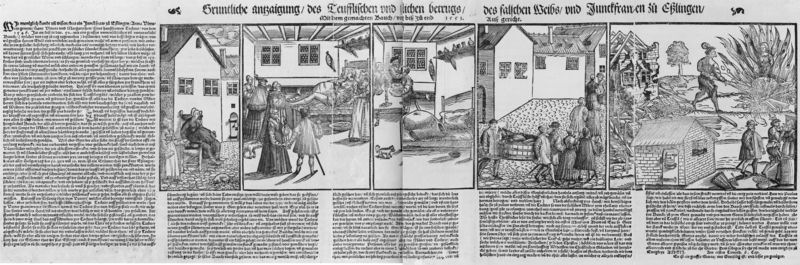
Titel: Gruntliche antzaigung/ des Teufflischen vnd schantlichen betrugs
Künstler: Valentin Vannius
Standort: Zürich.
Institution: Wickiana
Schlagwörter: baum, feuer, mann, weiß, frauen, menschen, sitzen, stadt, fenster, kleid, männer, schwarz, gebäude, haus, alt, wand, geschichte, kleidung, tod, bild, fünf, schauen, häuser, boden, gewand, mantel, familie, kind, arbeit, brunnen, stock, holzschnitt, schrift, bilder, liegen, feldarbeit, heu, dorf, mauer, grafik, graphik, spalten, hof, brand, inschrift, bett, besen, bauer, buch, technik, druck, stich, illustration, schwert, text, zeitschrift, zeitung, bericht, buchstaben, dachstuhl, degen, buchdruck, buchseite, ereignis, hausarbeit, kupferstich, hirte, szenen, flugblatt, beschreibung, bauen, erklärung, hexe, zeichnungen, dachgiebel, verbrennung, bildergeschichte, hexenverbrennung, textspalten, seriendruck, betrug, darstellungen, esslingen, häser, illustrationen, scheiterhaufen, schriftsatz, bilderzählung, bildfelder, scharz weiss, nachrichten, narration, text-bild